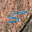
Label: 5